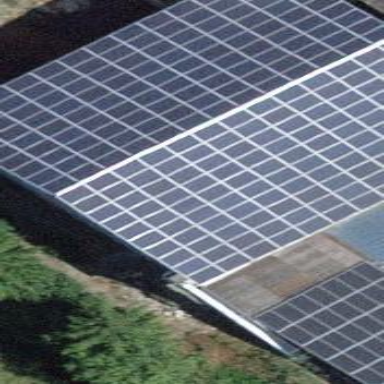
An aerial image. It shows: Solar power generator utilizing photovoltaic technology with solar photovoltaic panels.